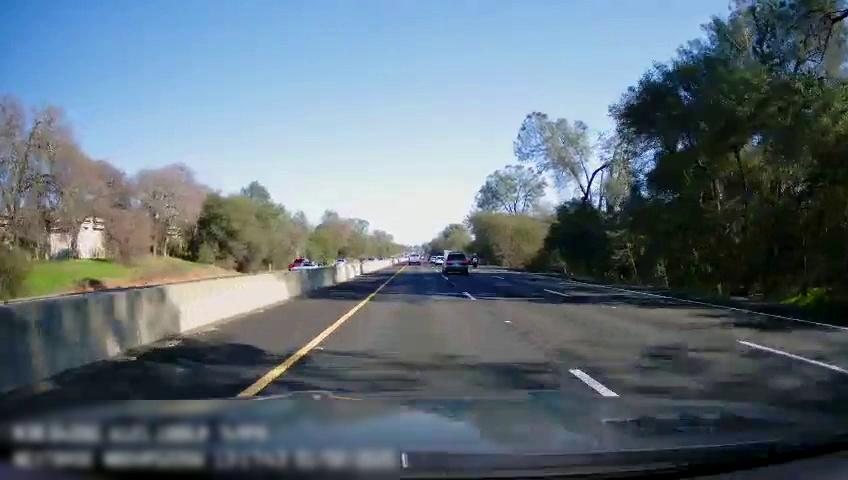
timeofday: Day
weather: Sunny
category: Drivable Space
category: Drivable Space
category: Vehicles | SUV
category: Vehicles | Truck
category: Vehicles | SUV
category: Vehicles | Truck
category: Lanes | Current Lane
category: Lanes | Current Lane
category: Lanes | Current Lane
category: Lanes | Alternate Lane